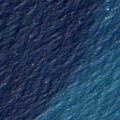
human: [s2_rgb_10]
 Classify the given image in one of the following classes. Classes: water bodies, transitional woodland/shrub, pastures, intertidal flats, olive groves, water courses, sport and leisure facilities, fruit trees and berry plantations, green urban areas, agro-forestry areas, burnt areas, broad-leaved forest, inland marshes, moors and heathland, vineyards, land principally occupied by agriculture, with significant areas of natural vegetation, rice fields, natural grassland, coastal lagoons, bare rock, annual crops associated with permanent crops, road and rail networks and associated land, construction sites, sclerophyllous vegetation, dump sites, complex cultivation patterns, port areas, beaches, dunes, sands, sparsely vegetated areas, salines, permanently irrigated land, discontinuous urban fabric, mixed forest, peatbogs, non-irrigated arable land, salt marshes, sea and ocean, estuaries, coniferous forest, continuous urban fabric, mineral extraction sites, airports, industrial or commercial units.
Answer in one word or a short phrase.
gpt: sea and ocean